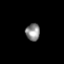
Tissue: skin
Cell type: Epithelial cells
Senescence score: 0.2171
Nuclear area (px): 240
Mean DAPI intensity: 137.321